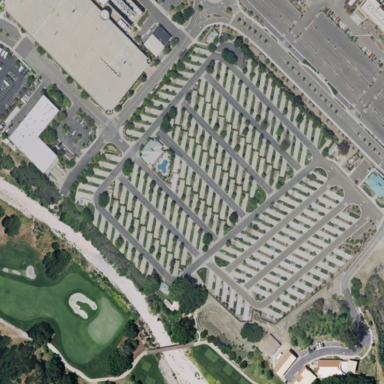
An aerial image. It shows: Caravan site for tourism.